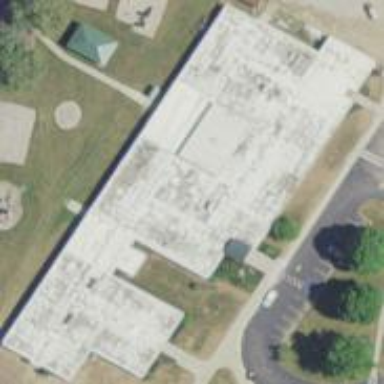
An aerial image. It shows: School building.